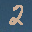
Label: 2